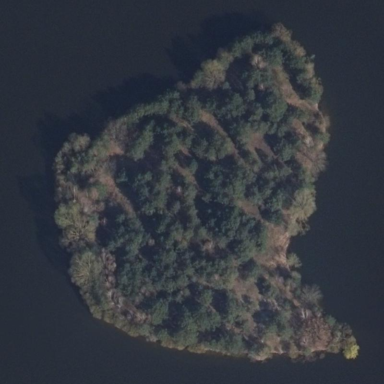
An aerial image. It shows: Islet surrounded by forest.